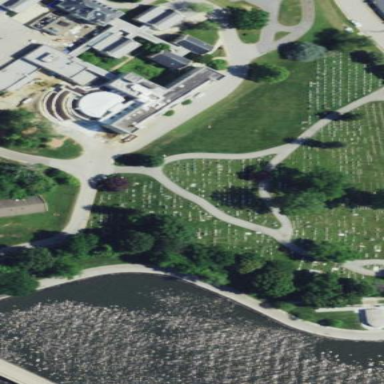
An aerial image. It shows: Cemetery.